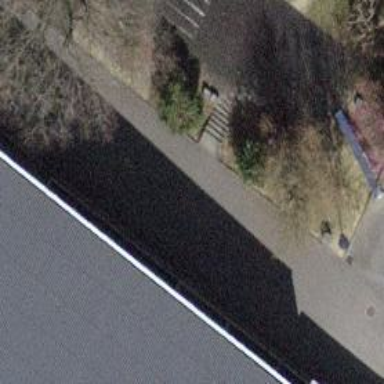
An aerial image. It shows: Set of steps on the road.